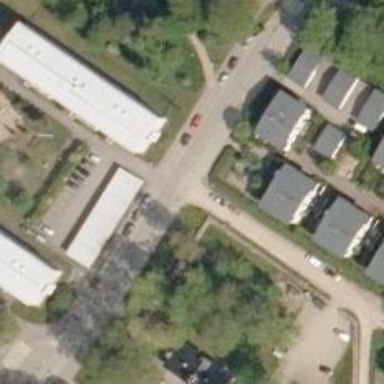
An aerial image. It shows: Asphalt footway.